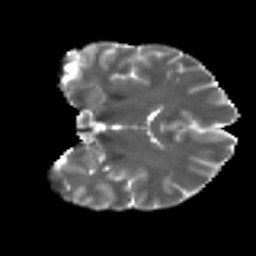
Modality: T2w
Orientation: coronal
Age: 43
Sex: male
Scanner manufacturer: ge
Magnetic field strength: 3 T
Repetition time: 7.8 s
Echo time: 0.0611 s